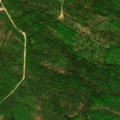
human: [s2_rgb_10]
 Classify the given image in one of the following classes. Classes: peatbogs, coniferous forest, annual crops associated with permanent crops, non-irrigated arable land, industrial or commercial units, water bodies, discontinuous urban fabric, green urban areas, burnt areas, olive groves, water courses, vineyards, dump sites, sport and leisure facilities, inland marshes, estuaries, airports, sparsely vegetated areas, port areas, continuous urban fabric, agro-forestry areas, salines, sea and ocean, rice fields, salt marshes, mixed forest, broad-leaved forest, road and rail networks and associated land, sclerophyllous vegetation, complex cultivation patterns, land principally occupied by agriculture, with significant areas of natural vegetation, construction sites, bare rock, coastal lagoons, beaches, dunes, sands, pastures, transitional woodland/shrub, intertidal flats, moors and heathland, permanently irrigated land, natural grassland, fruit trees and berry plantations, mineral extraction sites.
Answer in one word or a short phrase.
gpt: coniferous forest, mixed forest, transitional woodland/shrub